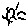
Label: sun